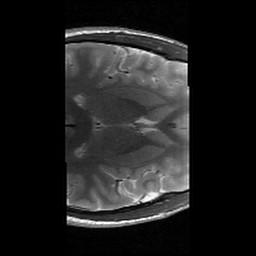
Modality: T2w
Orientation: axial
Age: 27
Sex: male
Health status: healthy
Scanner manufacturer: siemens
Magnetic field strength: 3 T
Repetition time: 6 s
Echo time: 0.064 s